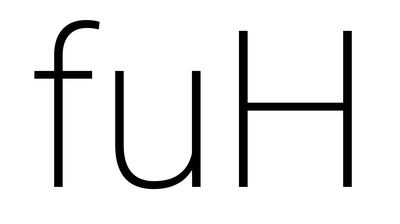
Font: Roboto_ExtraLight